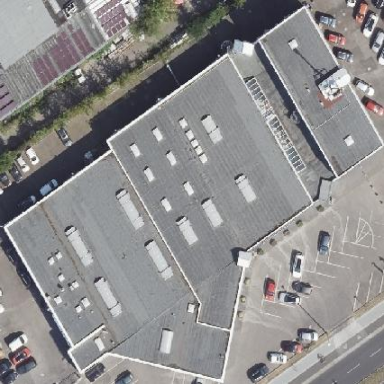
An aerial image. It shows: Retail building that houses car shop.